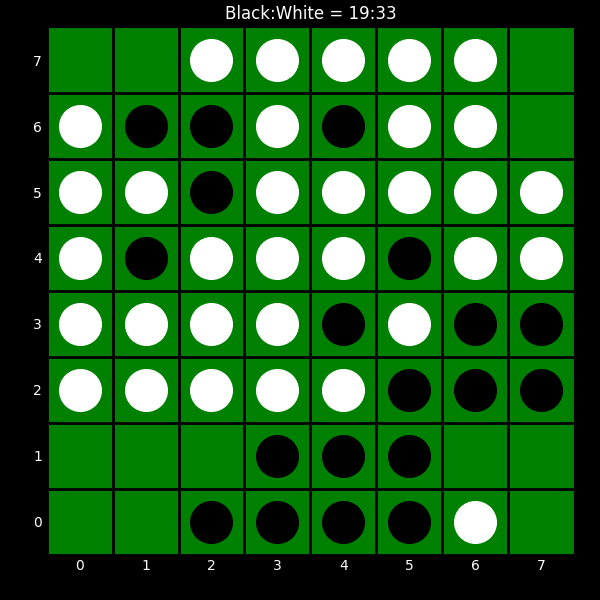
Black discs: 19
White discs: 33